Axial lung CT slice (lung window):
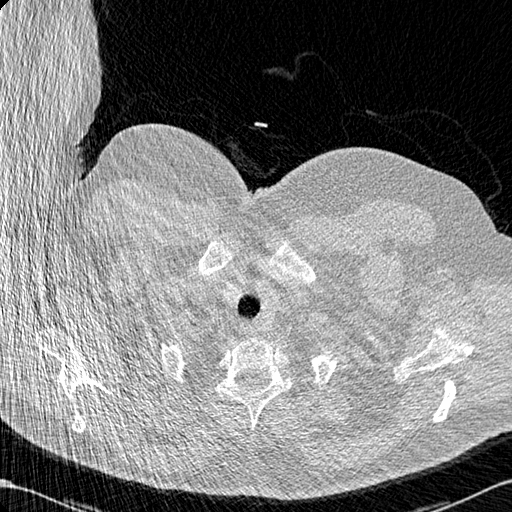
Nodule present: no